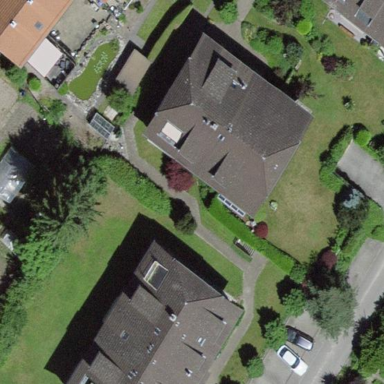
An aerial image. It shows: Building with apartments featuring hipped roof made of roof tiles.